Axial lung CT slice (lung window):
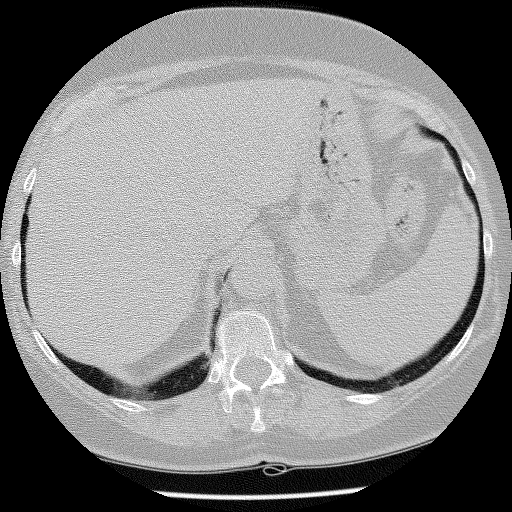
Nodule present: no